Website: walmart
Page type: billing-address
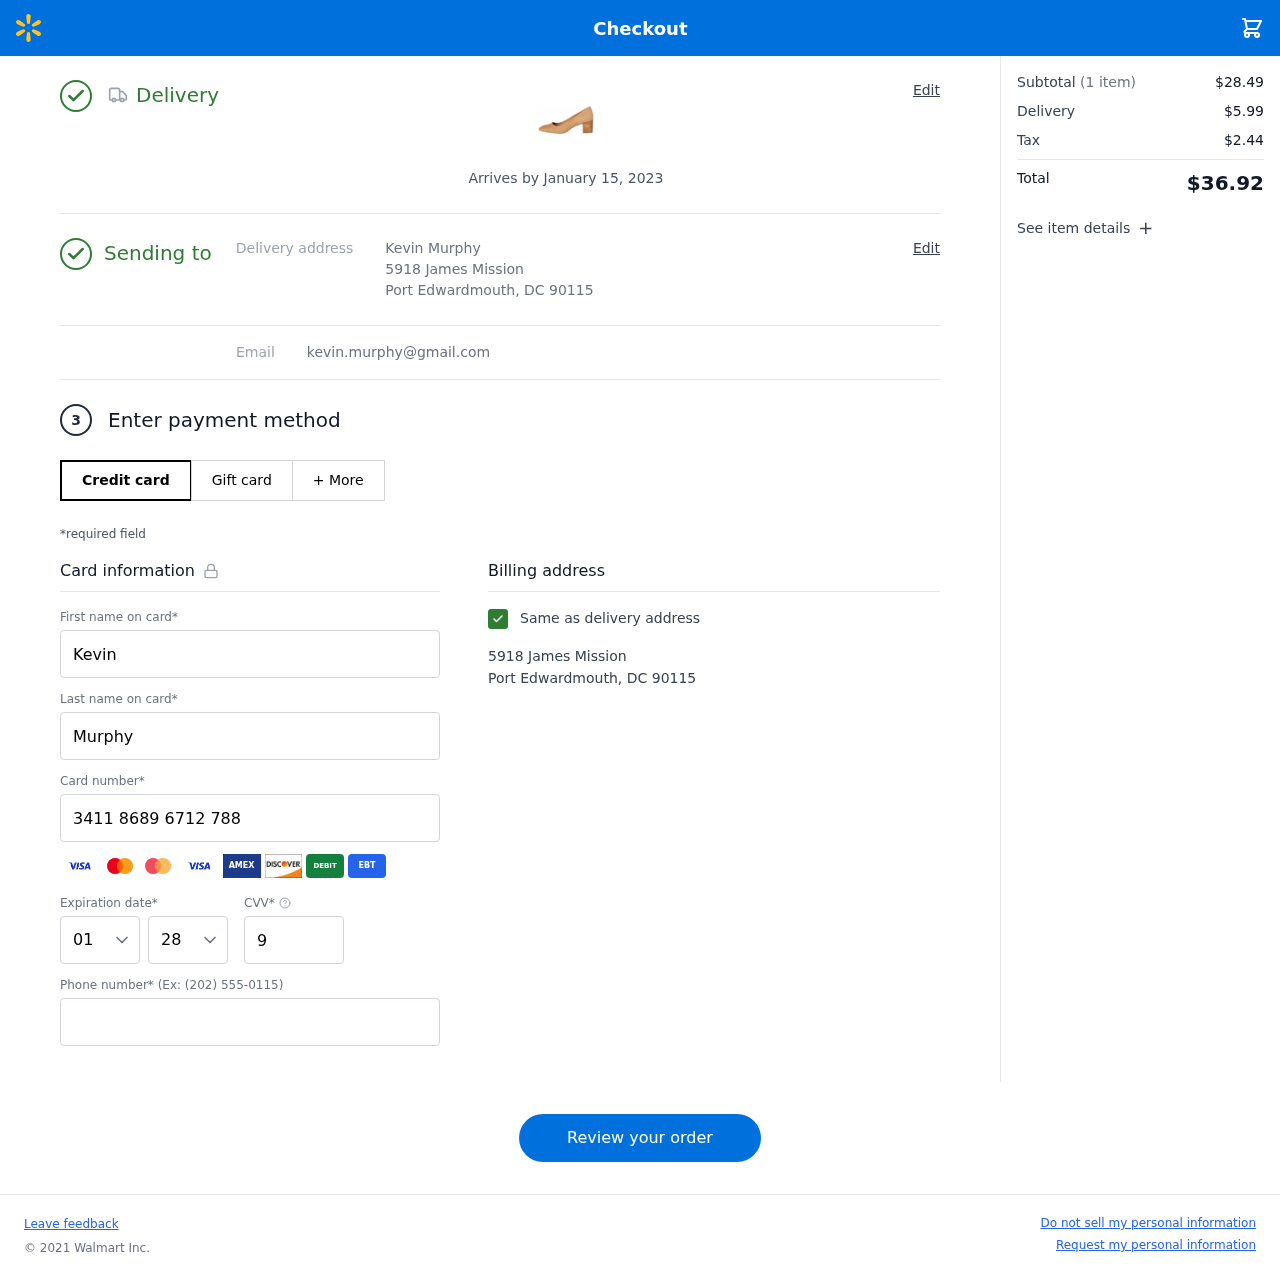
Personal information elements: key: PII_CARD_CVV
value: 9380
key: PII_CARD_EXPIRY_MONTH
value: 01
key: PII_CARD_EXPIRY_YEAR
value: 28
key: PII_CARD_NUMBER
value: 3411 8689 6712 788
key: PII_EMAIL
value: kevin.murphy@gmail.com
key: PII_FIRSTNAME
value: Kevin
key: PII_FULLNAME
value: Kevin Murphy
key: PII_LASTNAME
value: Murphy
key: PII_PHONE
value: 8983328570
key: PII_STREET
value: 5918 James Mission
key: PII_CITY_STATE_ZIP
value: Port Edwardmouth, DC 90115
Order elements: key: ORDER_DELIVERY_DATE
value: Arrives by January 15, 2023
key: ORDER_NUM_ITEMS
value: (1 item)
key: ORDER_SUBTOTAL
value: $28.49
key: ORDER_SHIPPING_COST
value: $5.99
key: ORDER_TAX
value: $2.44
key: ORDER_TOTAL
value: $36.92